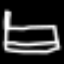
Label: bed